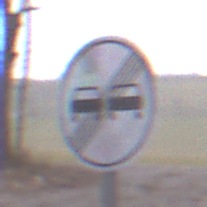
Verkehrszeichen: EndeUeberholverbot
Umgebung: Outdoor, Nature
Tageszeit: Midday
Wetter: Overcast
Licht: Natural
Jahreszeit: Autumn
Kontrast: LowContrast